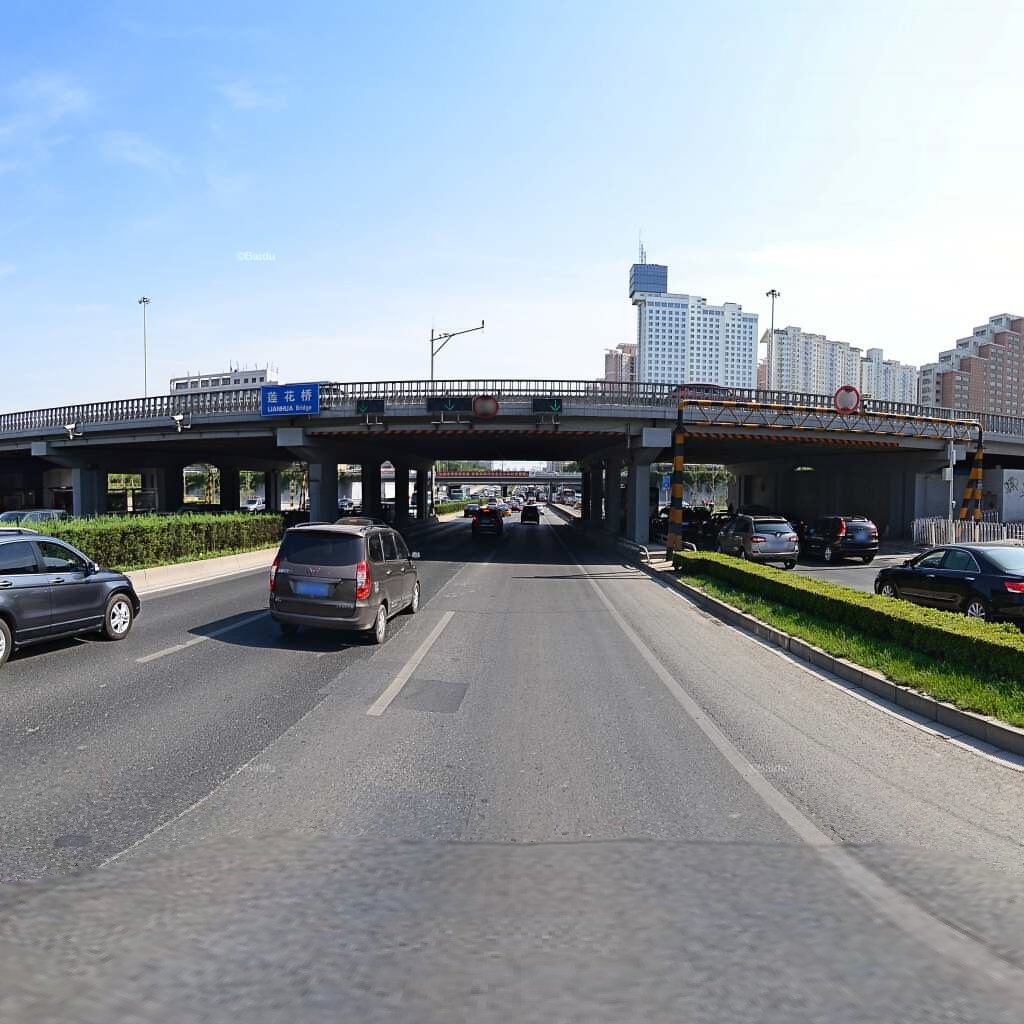
Region: Haidian
Road damage annotations: longitudinal crack, transverse crack